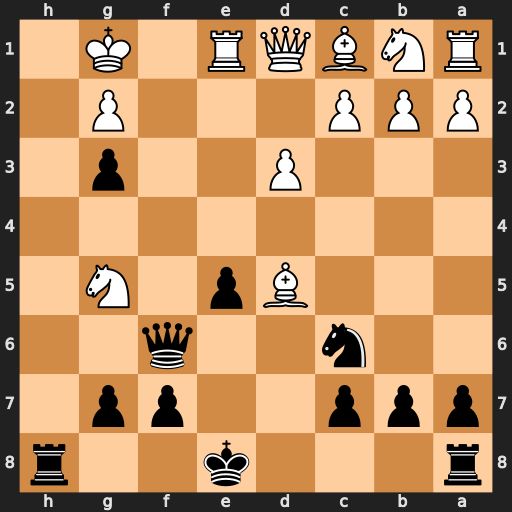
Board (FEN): r3k2r/ppp2pp1/2n2q2/3Bp1N1/8/3P2p1/PPP3P1/RNBQR1K1
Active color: b
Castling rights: kq
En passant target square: -
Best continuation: Qf2#